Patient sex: M
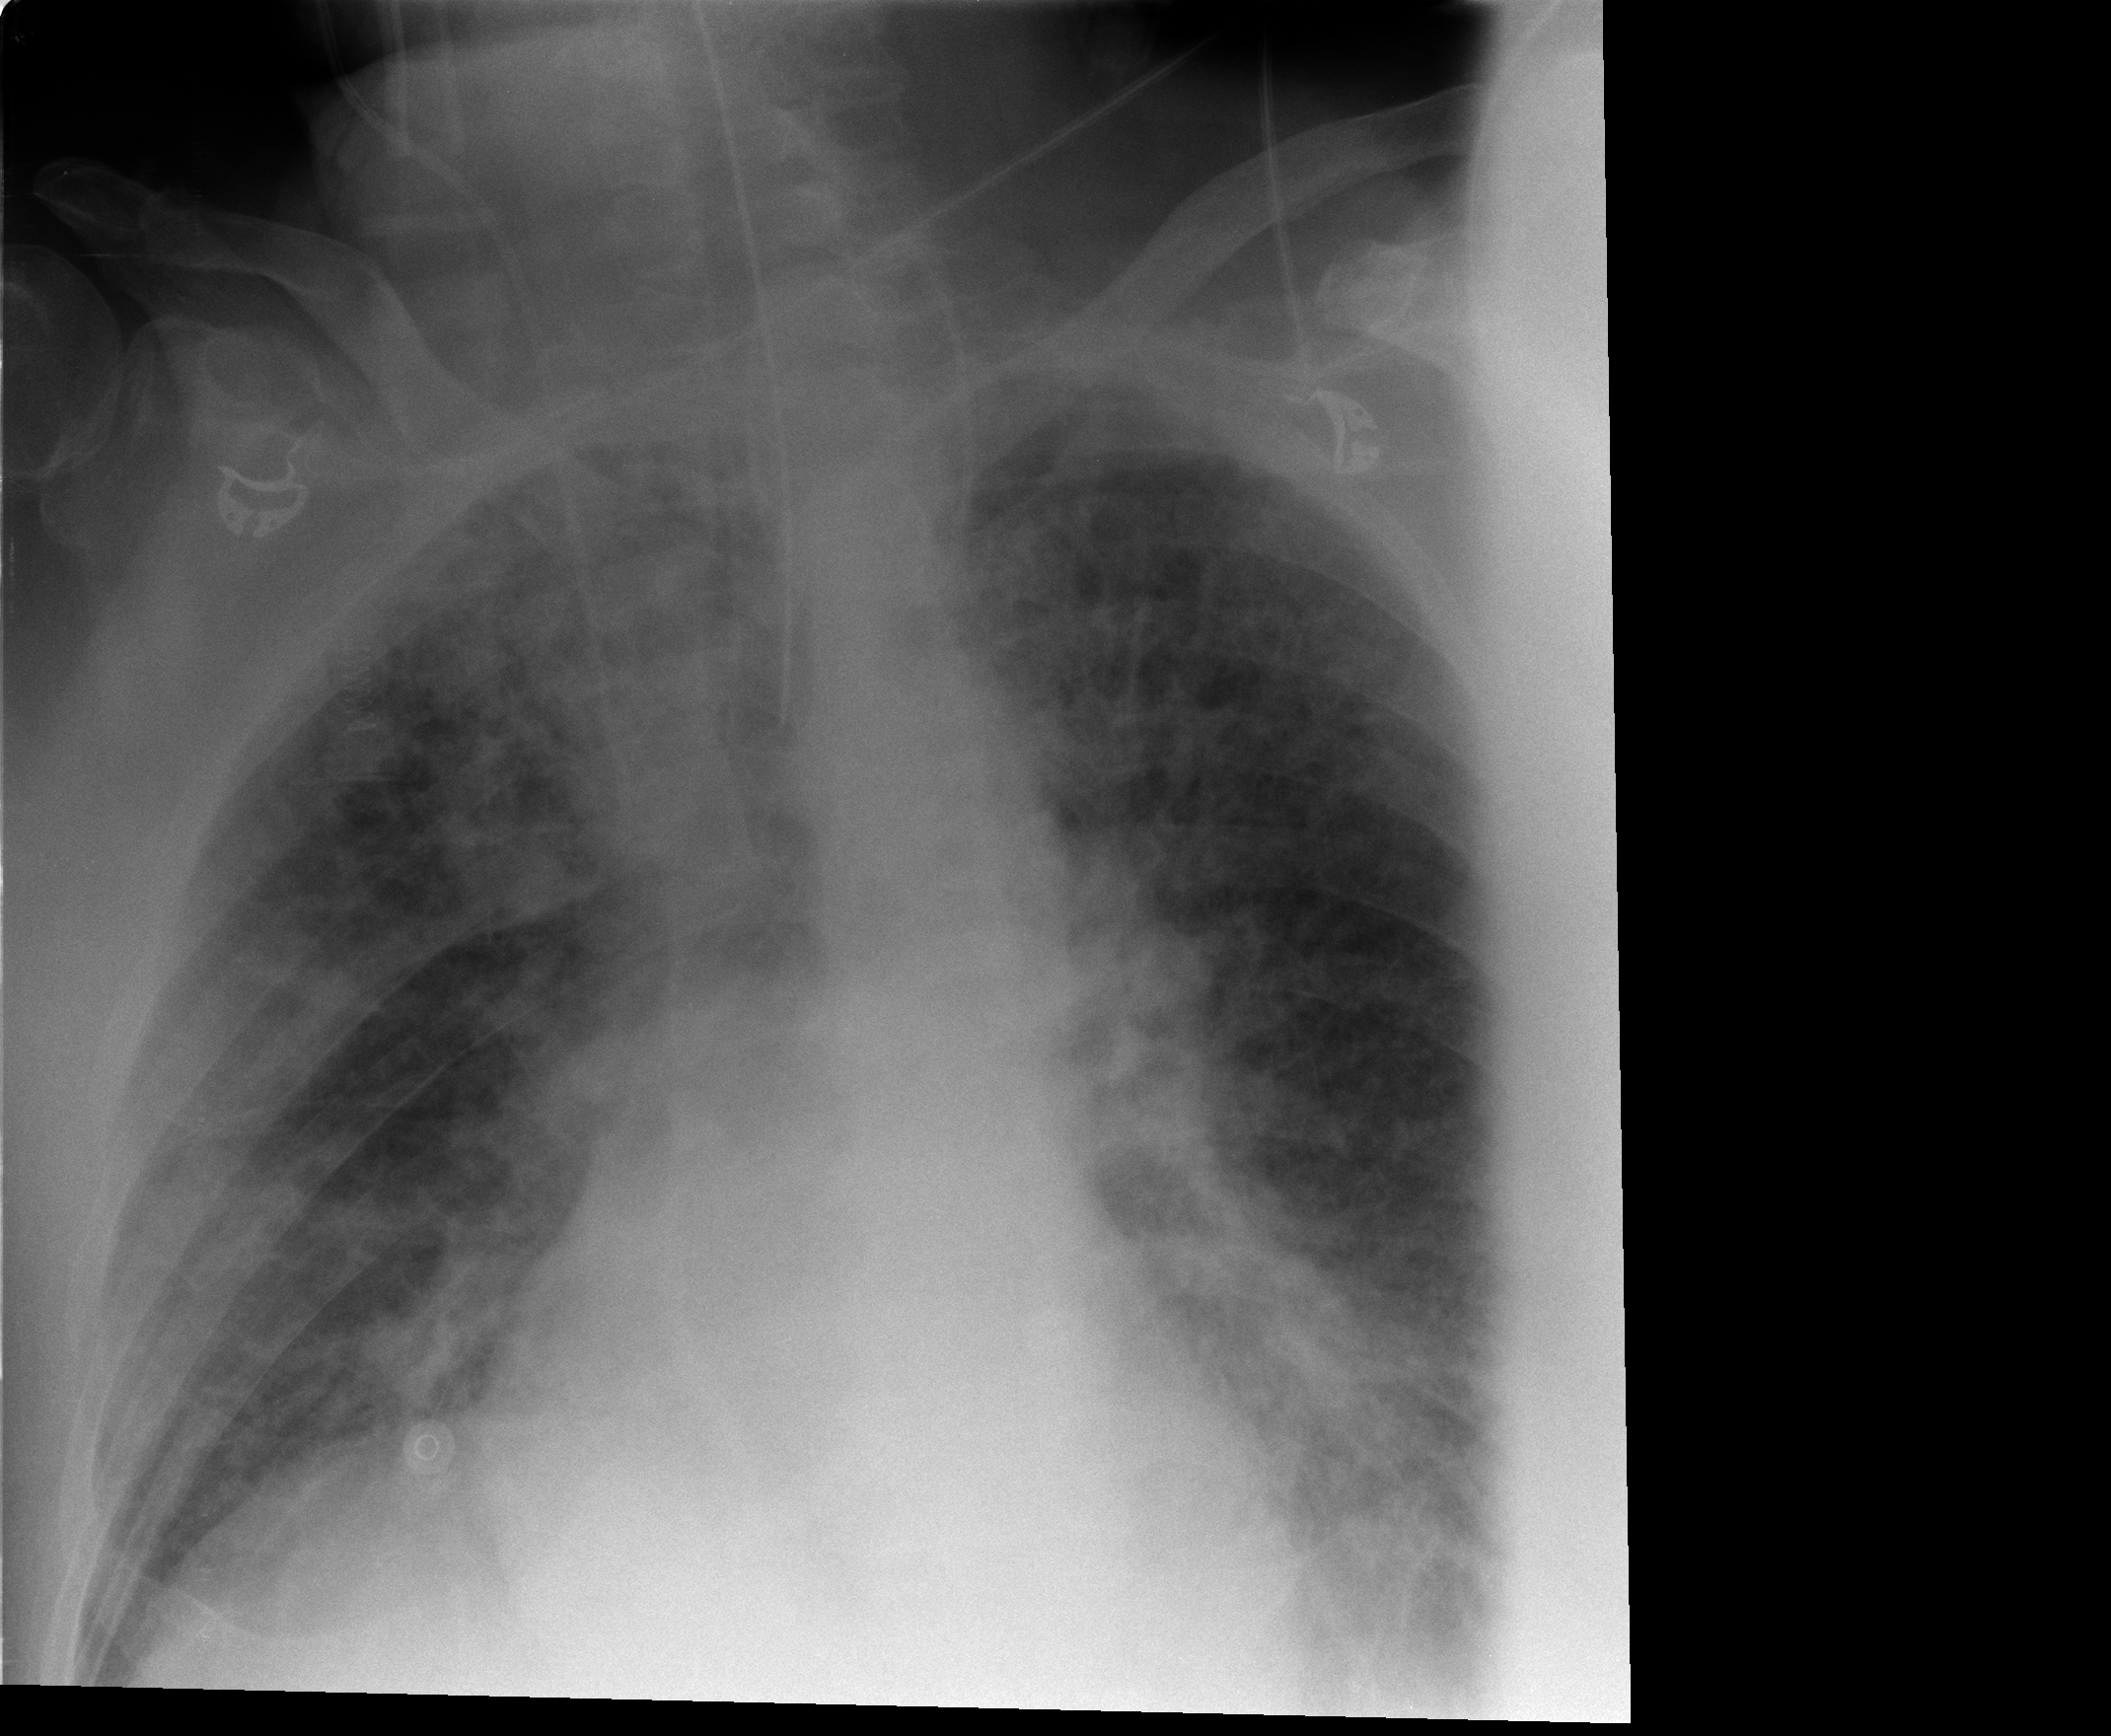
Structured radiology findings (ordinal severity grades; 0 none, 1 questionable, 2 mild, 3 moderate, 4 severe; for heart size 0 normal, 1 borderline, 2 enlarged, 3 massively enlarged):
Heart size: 0
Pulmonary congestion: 3
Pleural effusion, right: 0
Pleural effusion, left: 0
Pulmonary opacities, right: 2
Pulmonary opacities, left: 1
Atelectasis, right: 0
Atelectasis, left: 0